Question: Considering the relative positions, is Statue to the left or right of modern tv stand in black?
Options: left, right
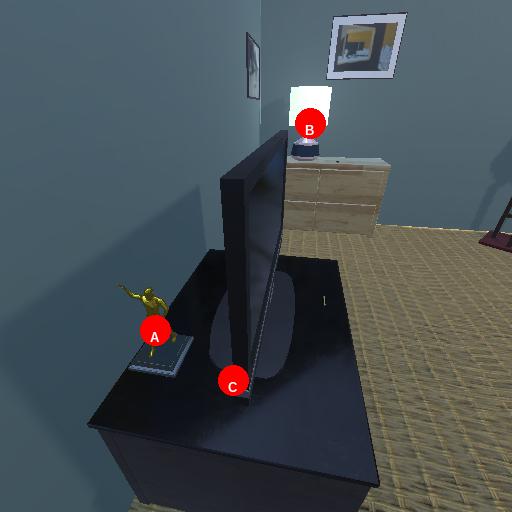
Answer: left